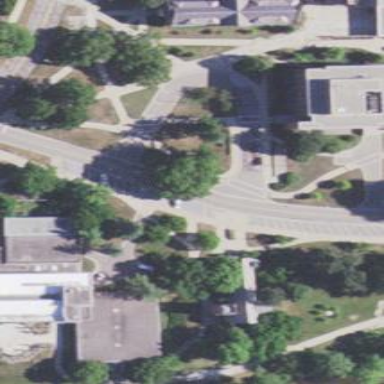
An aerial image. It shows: Street side parking area.